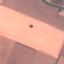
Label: AnnualCrop